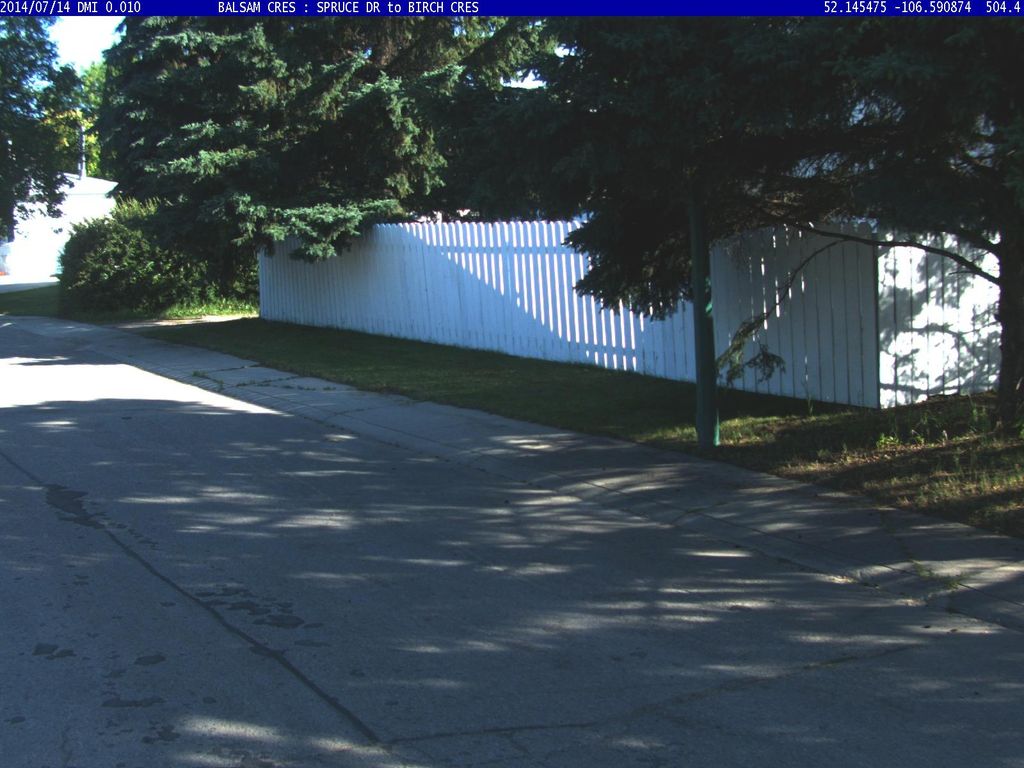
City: saskatoon